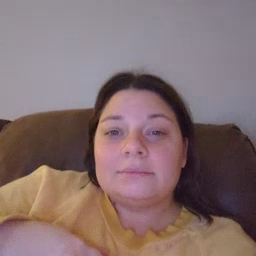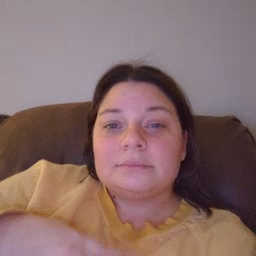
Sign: stairs